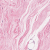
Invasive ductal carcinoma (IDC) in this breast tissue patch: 0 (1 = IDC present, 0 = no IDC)